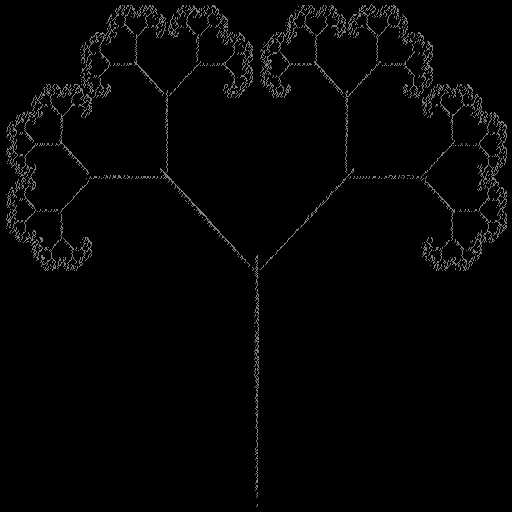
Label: sticks